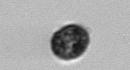
Label: Dinophyceae